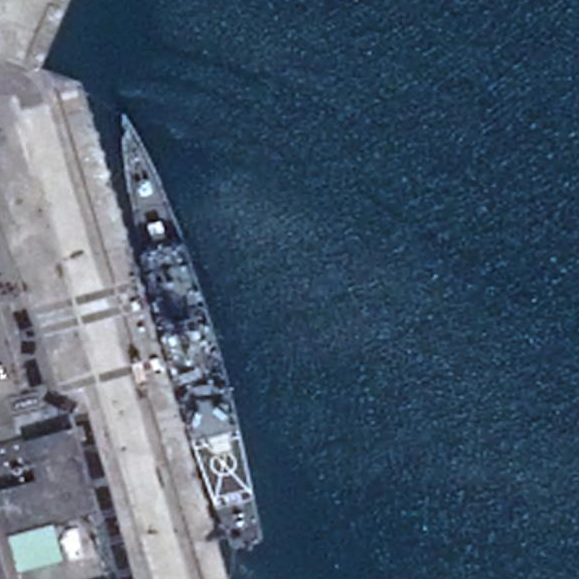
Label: Kidd-class_destroyer